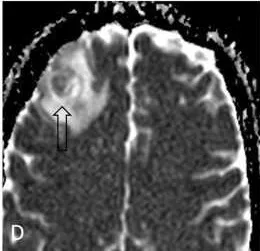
MRI imaging of brain on hospital day 34. ADC diffusion map.
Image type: radiology (mri)